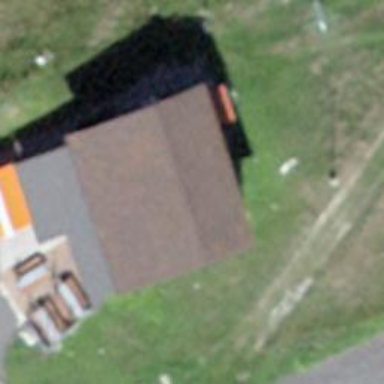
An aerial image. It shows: Restaurant.